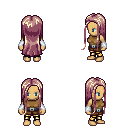
a pixel art fantasy rpg character, female body template, human, tanned skin, leather chest armor, gold greaves, white blonde extra-long hairstyle, white cloth bracers, four views (front, back, left, right), 2x2 character sprite sheet, small pixel art, hard edges, no anti-aliasing